Question:
How to apply shadow as per above image? I used
'''
android:ellipsize="none"
'''
for ellipsize of text from TextView.
Thanks in advance...
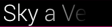
Answer: Try below code:
'''
TextView txt = (TextView) findViewById(R.id.textView1);
Shader textShader=new LinearGradient(0,0, 60, 20,
new int[]{Color.WHITE,Color.TRANSPARENT},
new float[]{0, 1}, TileMode.CLAMP);
txt.getPaint().setShader(textShader);
'''
I guess all you need to adjust (if required) is those values like 60,20 in above.
I am attaching the screenshot of the result, for reference.